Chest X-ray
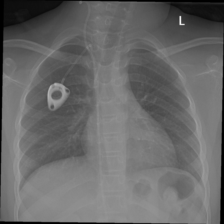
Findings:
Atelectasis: negative
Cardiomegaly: negative
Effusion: negative
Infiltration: negative
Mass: negative
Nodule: negative
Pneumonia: negative
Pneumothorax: negative
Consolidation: negative
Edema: negative
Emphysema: negative
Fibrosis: negative
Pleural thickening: negative
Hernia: negative